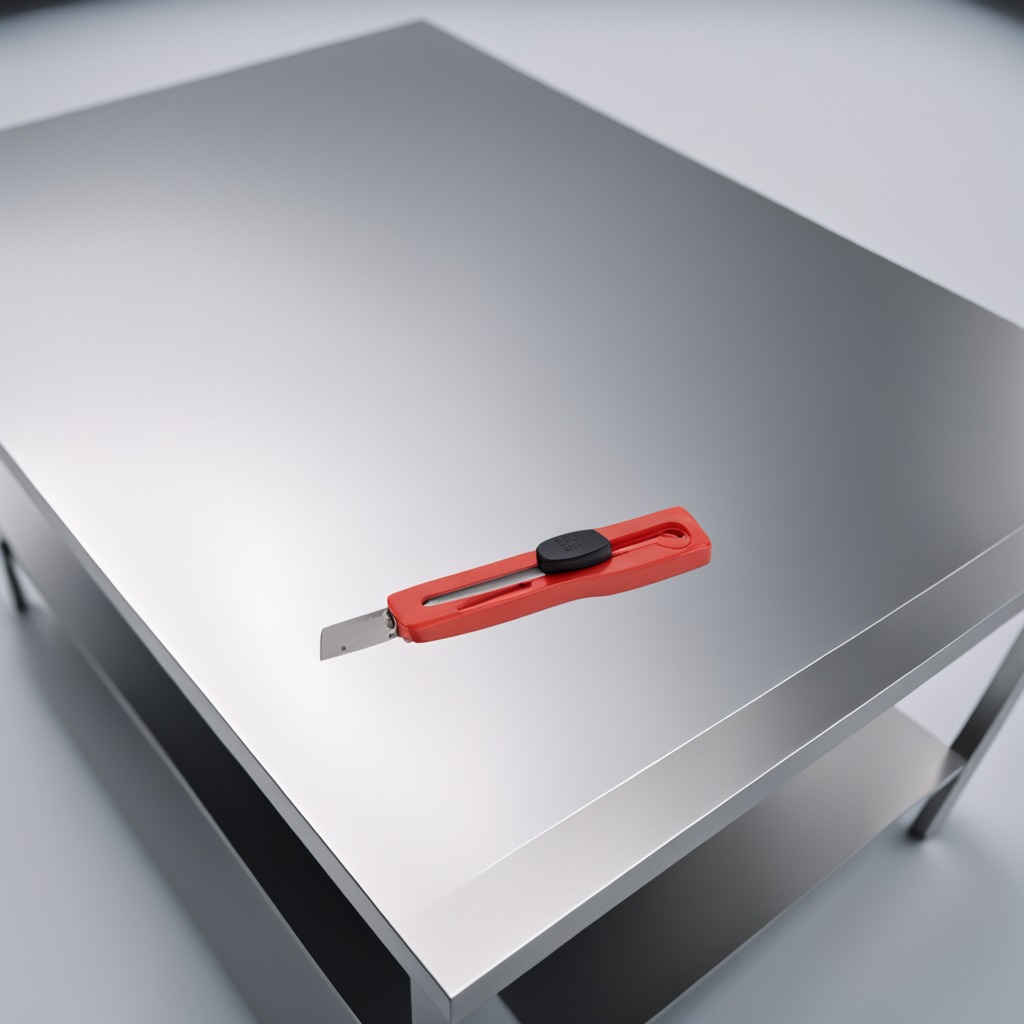
A utility knife lies on the stainless steel table.